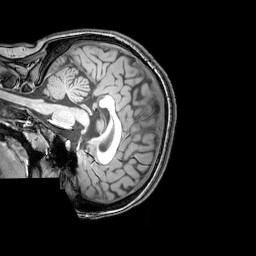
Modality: T1w
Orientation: sagittal
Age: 24
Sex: female
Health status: healthy
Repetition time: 0.081 s
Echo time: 0.037 s